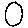
Label: circle